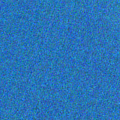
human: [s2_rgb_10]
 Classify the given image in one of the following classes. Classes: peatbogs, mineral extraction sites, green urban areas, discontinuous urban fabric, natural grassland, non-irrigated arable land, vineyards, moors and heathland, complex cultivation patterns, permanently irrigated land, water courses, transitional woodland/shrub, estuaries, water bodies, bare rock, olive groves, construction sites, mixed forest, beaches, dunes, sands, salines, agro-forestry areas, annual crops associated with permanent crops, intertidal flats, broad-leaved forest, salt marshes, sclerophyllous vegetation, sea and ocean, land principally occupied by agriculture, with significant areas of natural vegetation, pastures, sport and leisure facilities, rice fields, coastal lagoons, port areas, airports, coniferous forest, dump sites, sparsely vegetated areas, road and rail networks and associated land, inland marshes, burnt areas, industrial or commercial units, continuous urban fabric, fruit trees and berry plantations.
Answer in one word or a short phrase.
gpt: sea and ocean